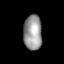
Tissue: lung
Cell type: Endothelial cells
Senescence score: 0.5429
Nuclear area (px): 633
Mean DAPI intensity: 152.275